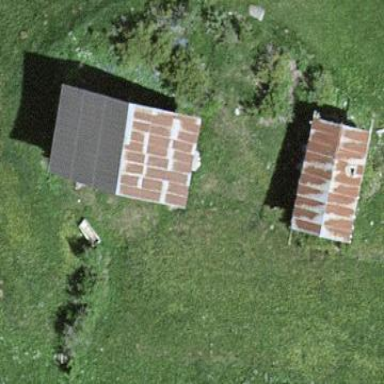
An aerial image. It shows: Barn.